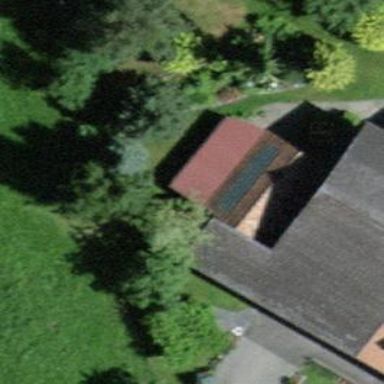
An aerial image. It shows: Rural barn.